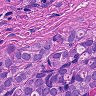
Metastatic tissue present: yes